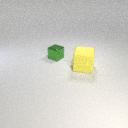
large yellow rubber cube in front of small green metal cube